Question: Count the number of objects in the diagram.
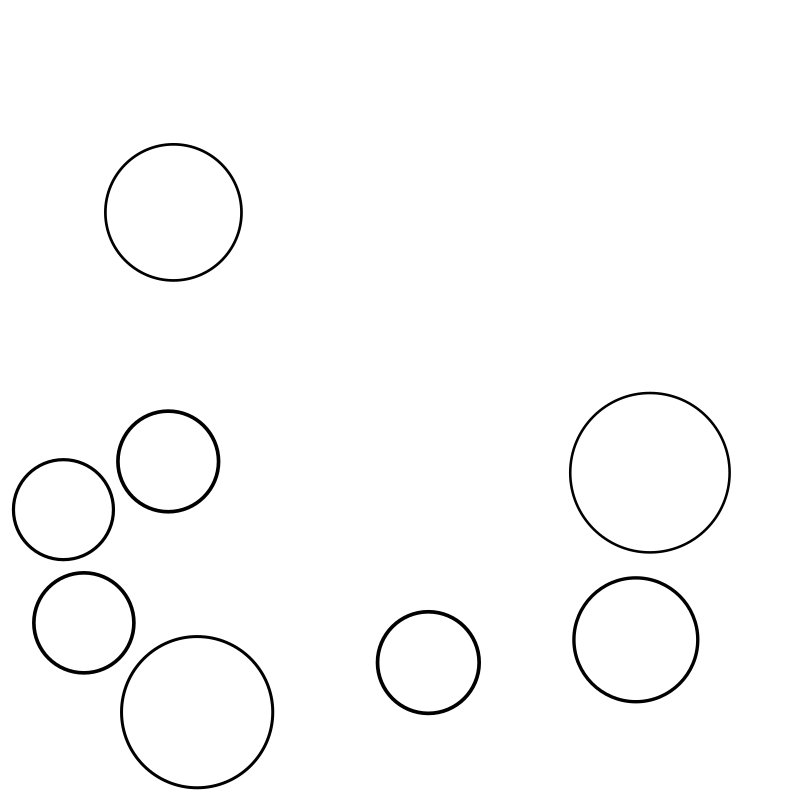
Answer: 8